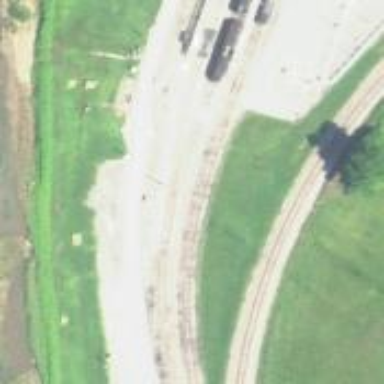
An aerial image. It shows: Rail spur service.